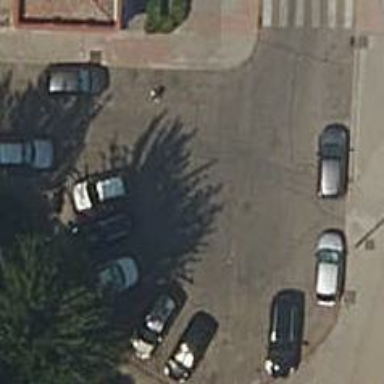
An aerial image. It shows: Turning circle on the road.